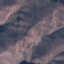
Land use / land cover class: HerbaceousVegetation